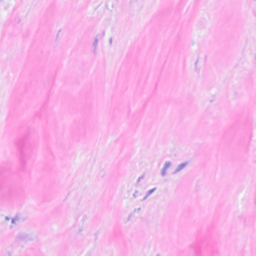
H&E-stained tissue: Breast